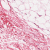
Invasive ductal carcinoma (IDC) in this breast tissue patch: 0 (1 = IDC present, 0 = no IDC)